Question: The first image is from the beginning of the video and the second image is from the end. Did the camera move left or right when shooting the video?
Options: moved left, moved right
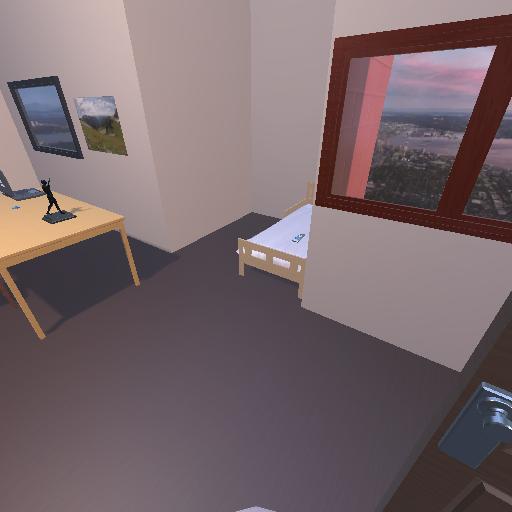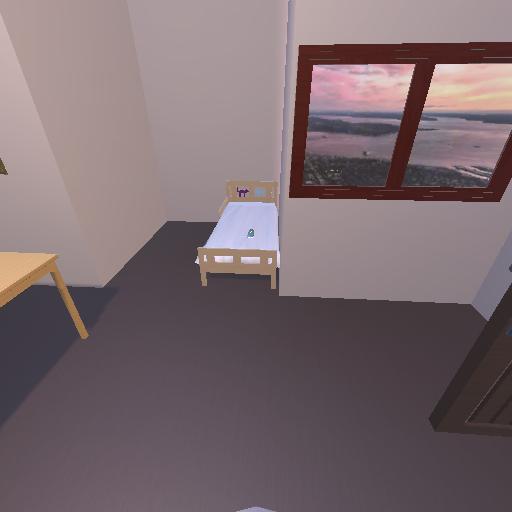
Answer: moved left